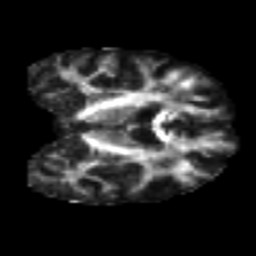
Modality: FA
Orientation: coronal
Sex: male
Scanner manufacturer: ge
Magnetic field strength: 3 T
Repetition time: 7 s
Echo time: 0.0804 s